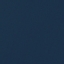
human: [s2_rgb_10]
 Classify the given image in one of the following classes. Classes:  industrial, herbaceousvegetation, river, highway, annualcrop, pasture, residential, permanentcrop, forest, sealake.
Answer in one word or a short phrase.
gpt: SeaLake